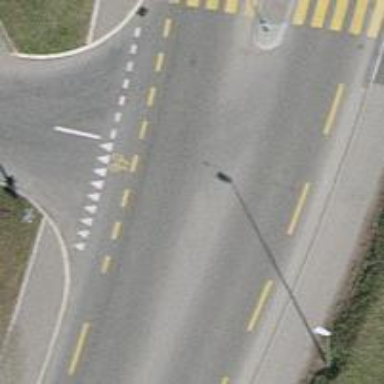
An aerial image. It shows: Secondary road with asphalt surface and dedicated cycle lane.